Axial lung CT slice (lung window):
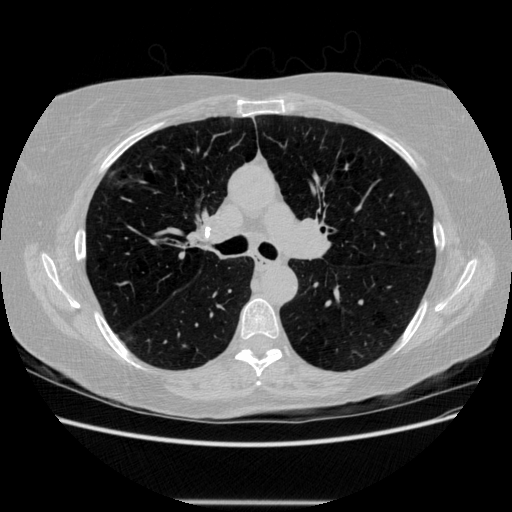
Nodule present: no